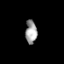
Tissue: prostate
Cell type: Fibroblasts
Senescence score: 0.8397
Nuclear area (px): 259
Mean DAPI intensity: 162.591